Question: i'm trying to develop the given UI in android, there is a ListView and on top of it a button is visible , listView's height is Fill_PARENT and button is fix at it's position.
How to add a view above of a view? or any idea about creating this layout using XML or customizedView.

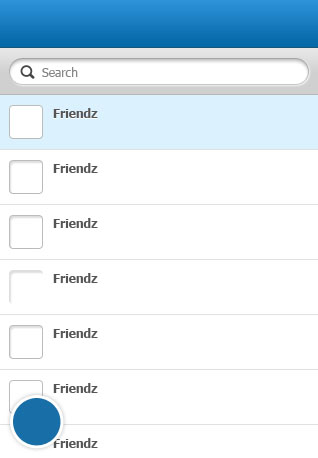
Answer: I think from what i understand in your question it seems like you are looking for 'FrameLayout'. So there is a list view and top of it is a button. Right? Try this.
'''
<?xml version="1.0" encoding="utf-8"?>
<FrameLayout android:id="@+id/mainlayout" android:layout_height="fill_parent" android:layout_width="fill_parent" android:orientation="vertical" xmlns:android="http://schemas.android.com/apk/res/android">
<ListView android:layout_height="fill_parent" android:layout_width="fill_parent" android:padding="10dp" android:id="@+id/myListView"/>
<ImageButton
android:id="@+id/imageButton1"
android:layout_width="wrap_content"
android:layout_height="wrap_content"
android:src="@drawable/buttondrawable" />
</FrameLayout>
'''